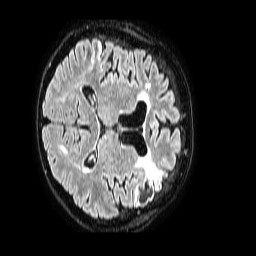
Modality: FLAIR
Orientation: axial
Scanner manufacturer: philips
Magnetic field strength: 1.5 T
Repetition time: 4.8 s
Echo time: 0.3 s